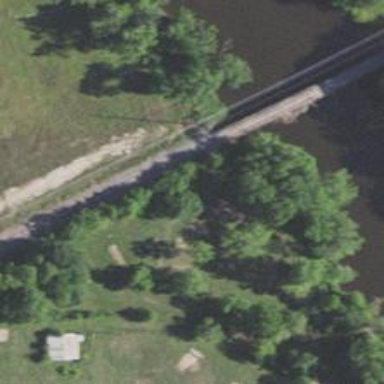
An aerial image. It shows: Railway bridge.